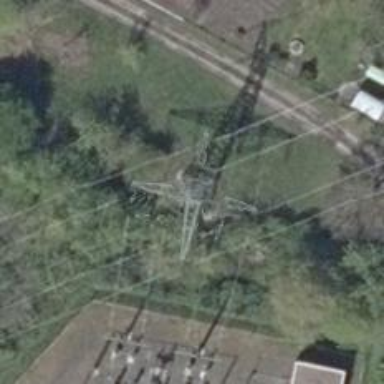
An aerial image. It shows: Power tower.